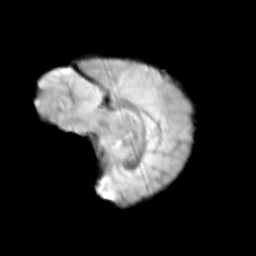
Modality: T2w
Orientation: sagittal
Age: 12
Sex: female
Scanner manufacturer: siemens
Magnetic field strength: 3 T
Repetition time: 3.8 s
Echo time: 0.07 s